Interaction volume radius: 5 \u00c5
Interaction volume height: 30 \u00c5
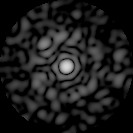
Disorder parameter: 0.8393